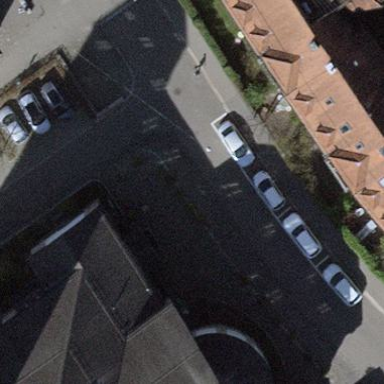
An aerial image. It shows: Parking lane.